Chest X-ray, AP view. Patient: 62 years old, sex M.
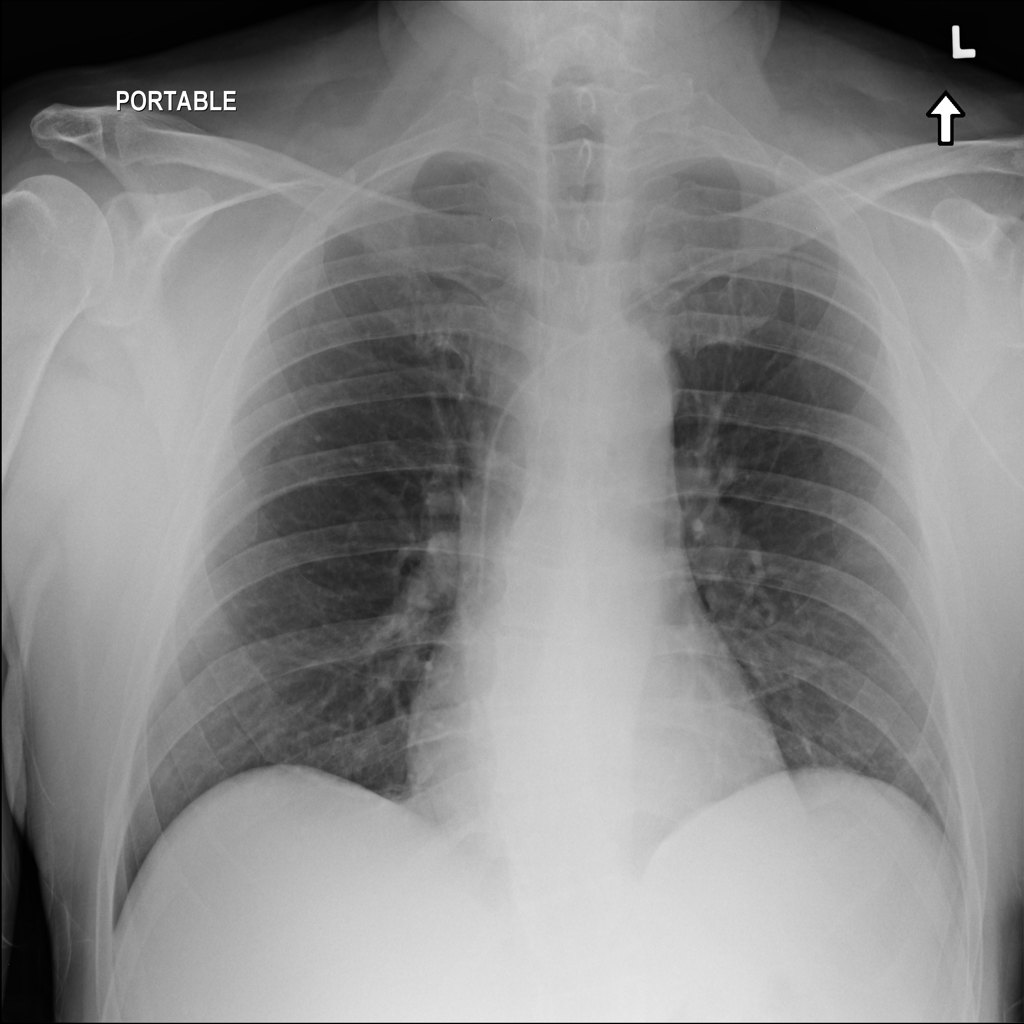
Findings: No Finding